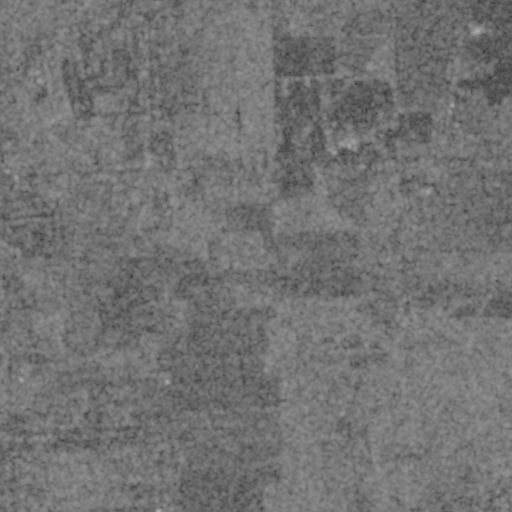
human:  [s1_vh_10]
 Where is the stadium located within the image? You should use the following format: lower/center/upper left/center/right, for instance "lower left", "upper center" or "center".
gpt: The stadium is located in the upper center of the image.
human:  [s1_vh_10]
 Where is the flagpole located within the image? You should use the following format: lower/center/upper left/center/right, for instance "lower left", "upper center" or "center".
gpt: The flagpole is located in the upper right of the image.
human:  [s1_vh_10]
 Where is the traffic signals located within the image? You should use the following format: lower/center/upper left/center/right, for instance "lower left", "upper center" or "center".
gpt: The traffic signals is located in the center left of the image.
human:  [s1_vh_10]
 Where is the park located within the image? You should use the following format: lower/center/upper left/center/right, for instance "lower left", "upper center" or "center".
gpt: There is no park in the image.

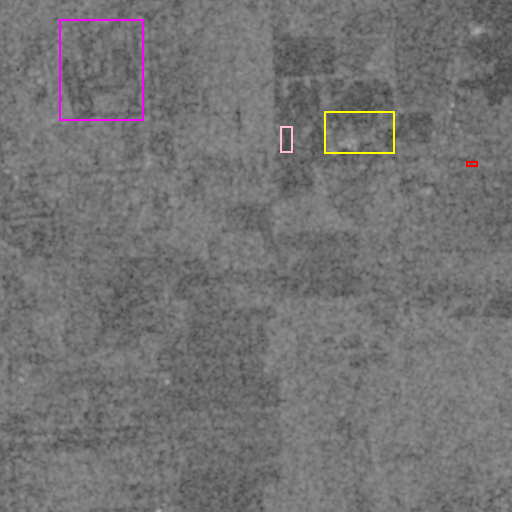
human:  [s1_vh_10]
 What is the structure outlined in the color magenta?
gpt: The structure outlined in magenta is a park.
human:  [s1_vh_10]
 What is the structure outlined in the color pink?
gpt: The structure outlined in pink is a stadium.
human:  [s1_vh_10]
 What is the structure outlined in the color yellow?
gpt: The structure outlined in yellow is a building.
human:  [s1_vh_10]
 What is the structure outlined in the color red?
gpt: The structure outlined in red is a building.
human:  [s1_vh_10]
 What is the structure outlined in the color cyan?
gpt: There is no cyan outline.